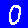
Digit: 0